Field crop: maize
Growth stage: 2
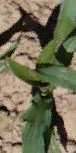
Species: maize